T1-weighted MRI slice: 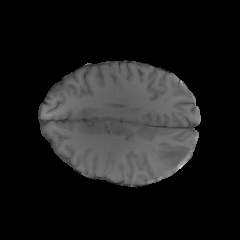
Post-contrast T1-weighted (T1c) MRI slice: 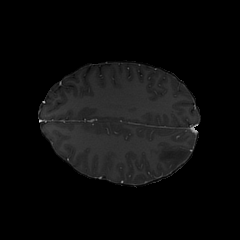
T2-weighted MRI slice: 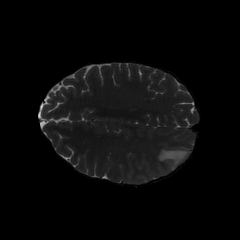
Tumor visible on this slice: yes